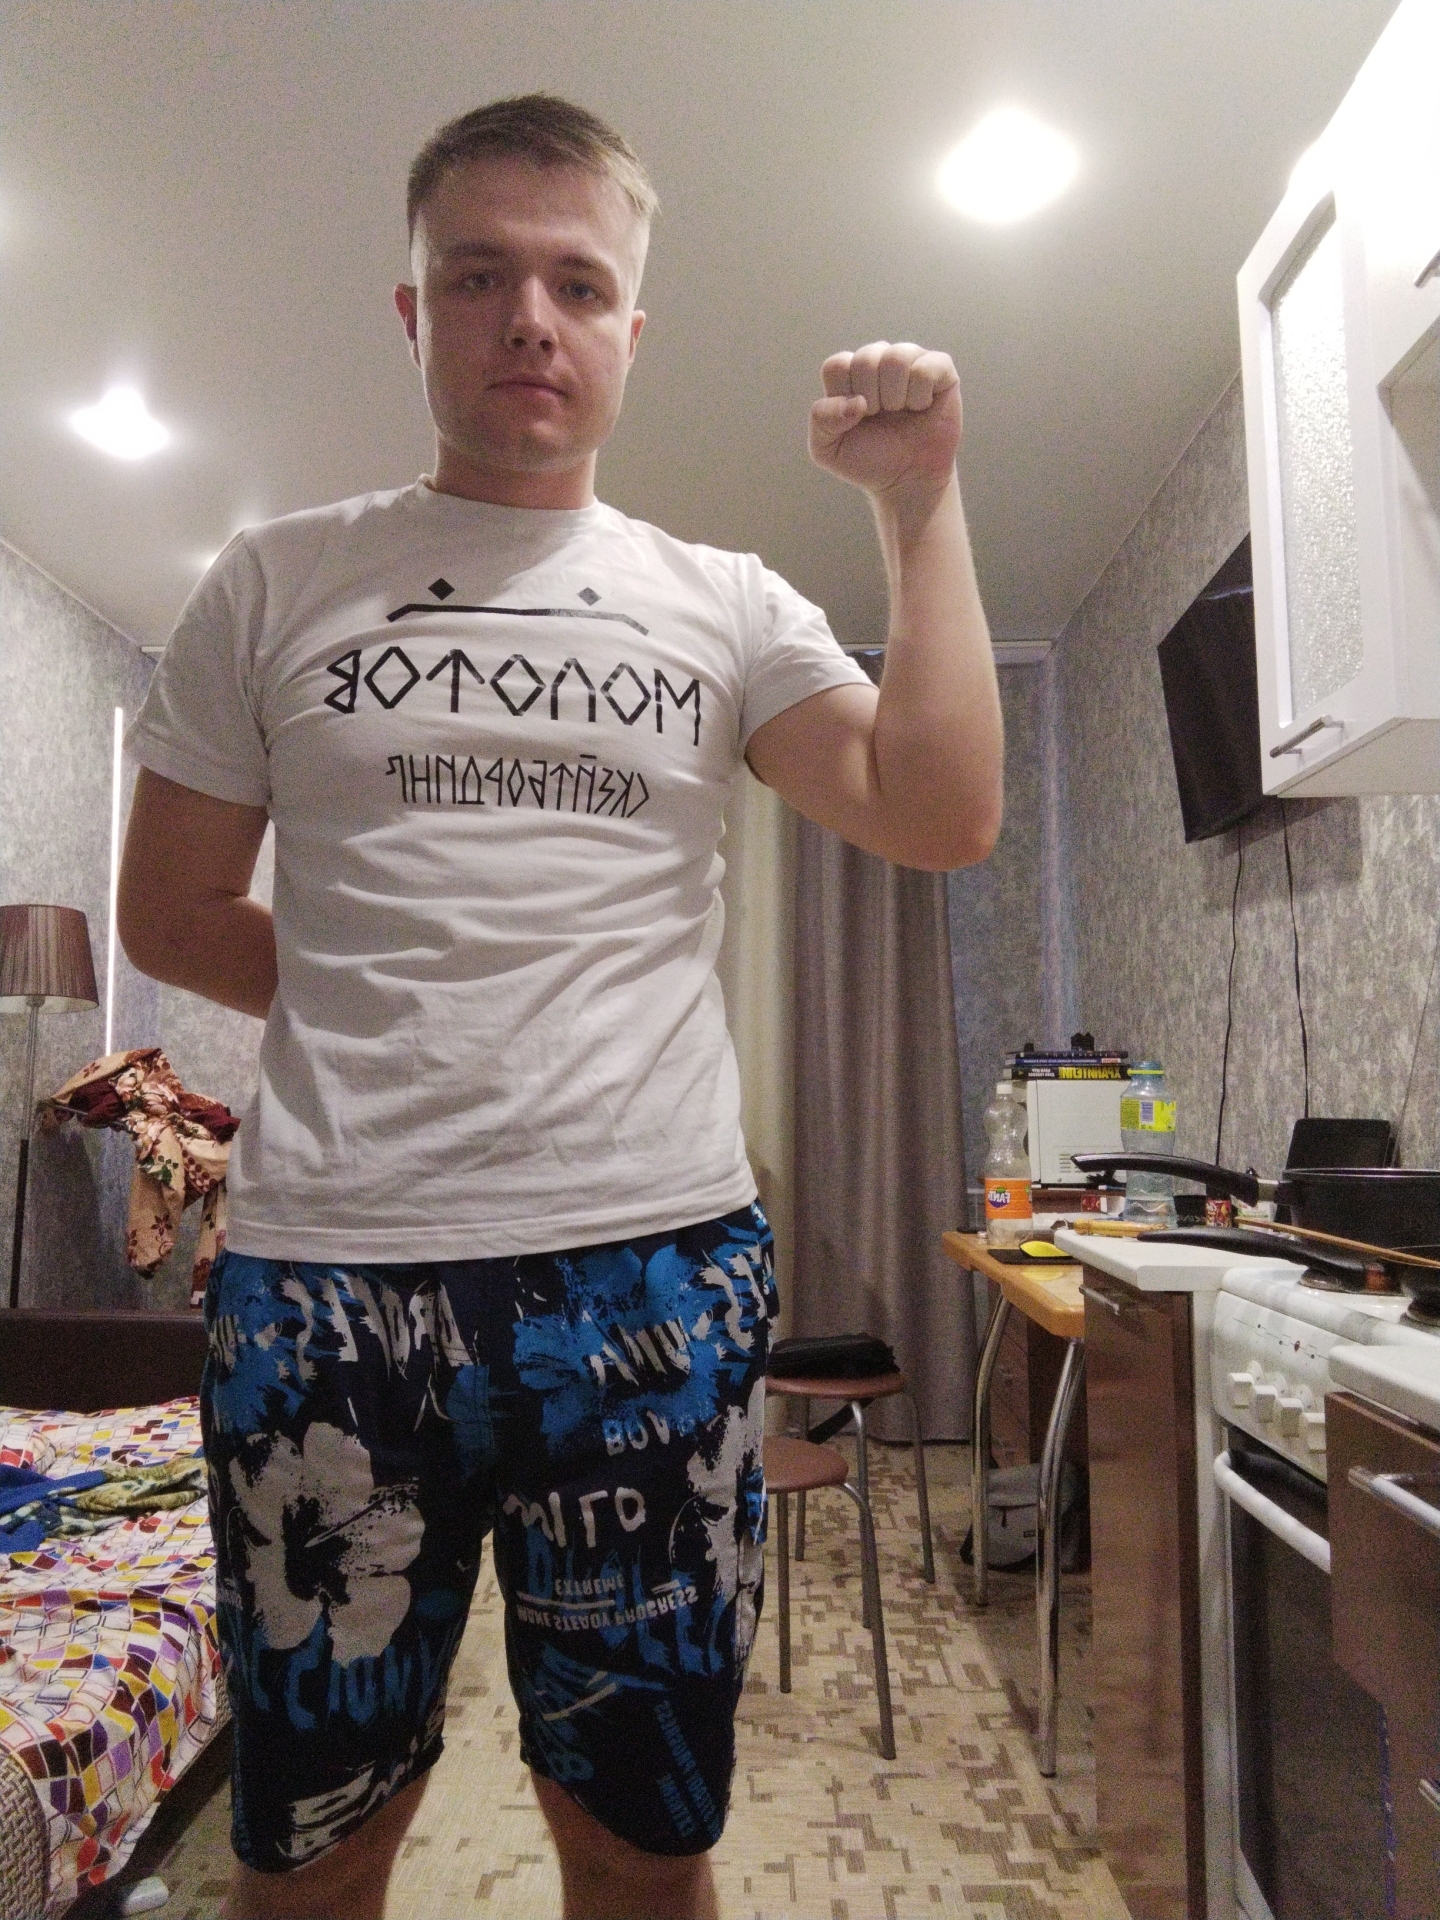
Label: noise